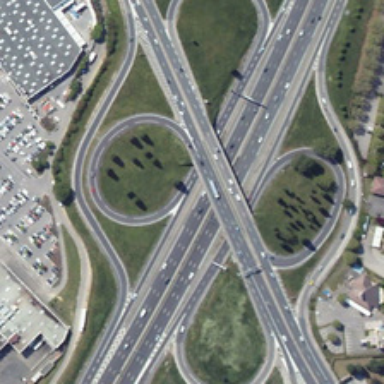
Many green meadow and a parking lot are near a viaduct .